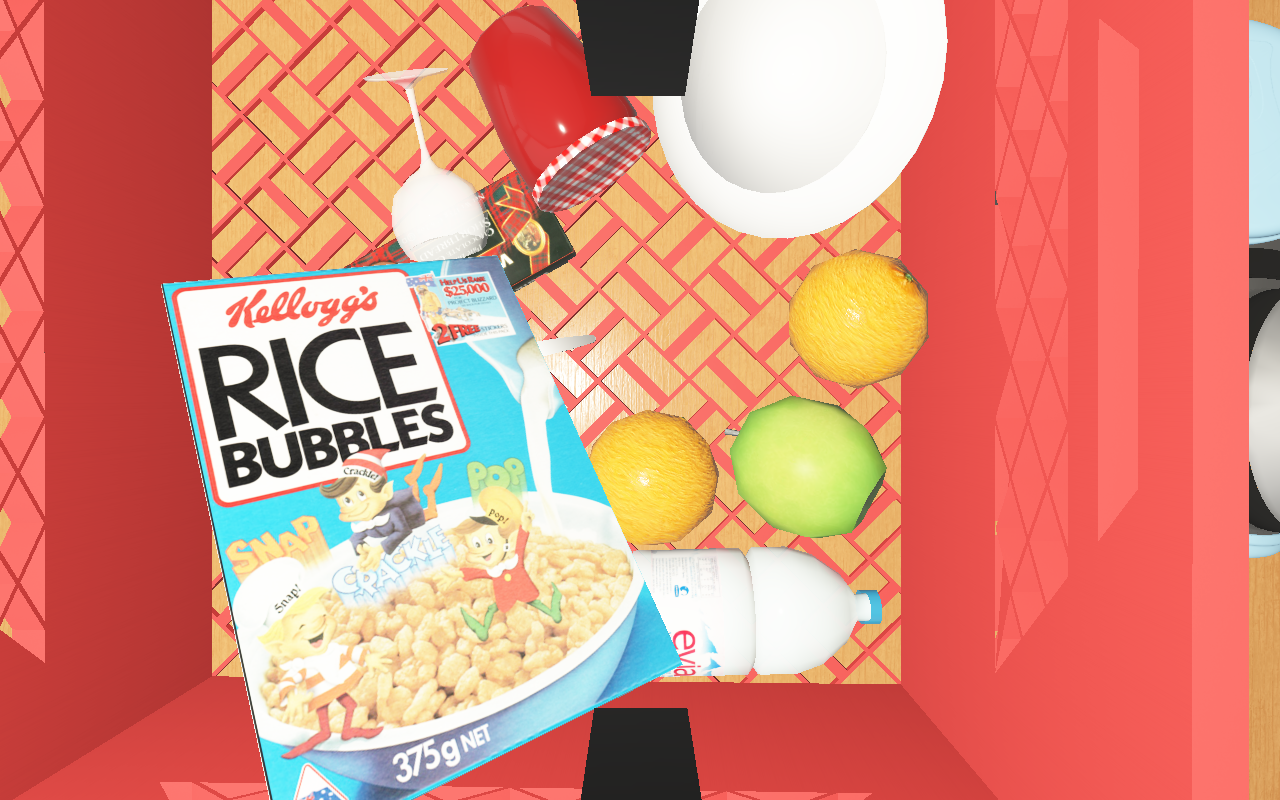
Objects in the scene:
carafe
water bottle
apple
orange
spoon
glass
wineglass
cereal box
cereal box
biscuit box